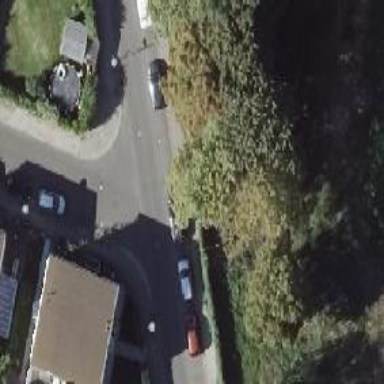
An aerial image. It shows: Residential road with asphalt surface. There are sidewalks on both sides of the road.